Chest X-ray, AP view. Patient: 46 years old, sex F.
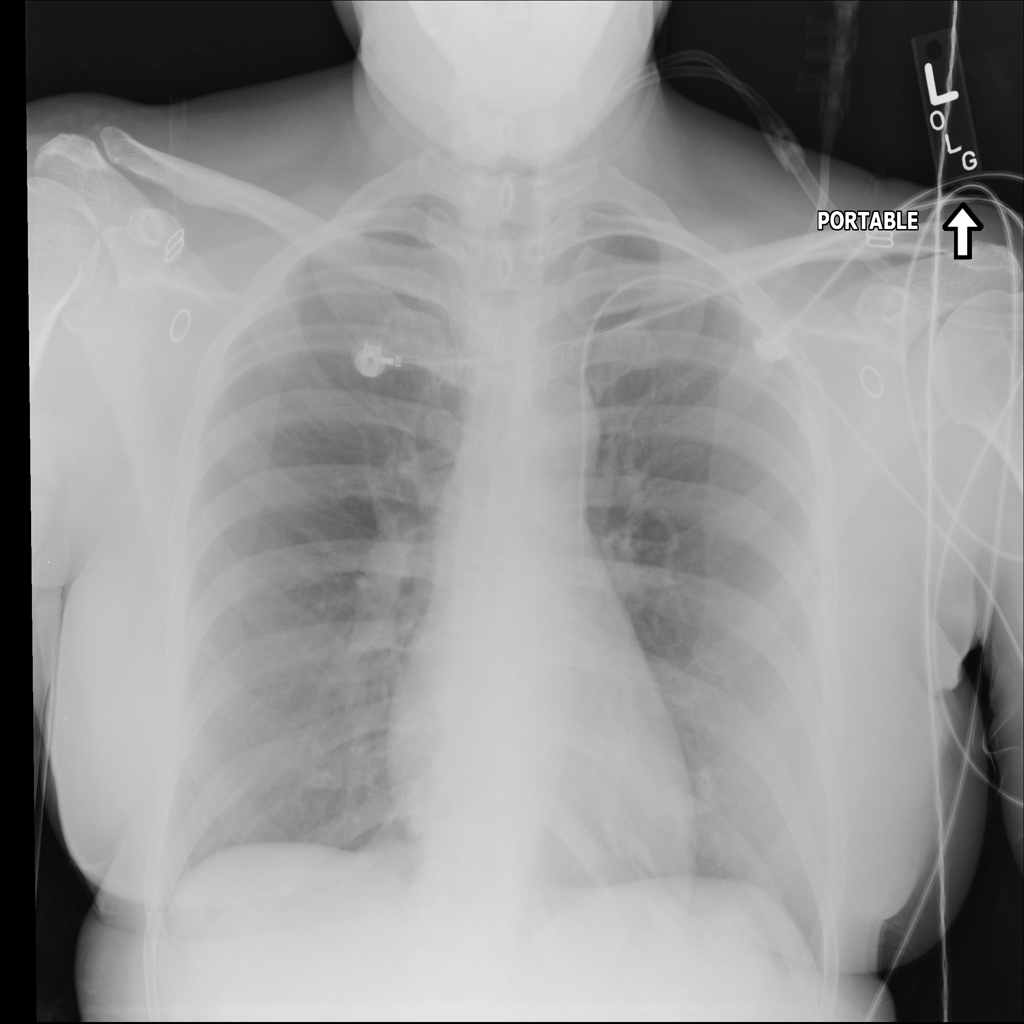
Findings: No Finding